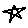
Label: star